Interaction volume radius: 5 \u00c5
Interaction volume height: 20 \u00c5
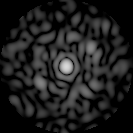
Disorder parameter: 0.8427